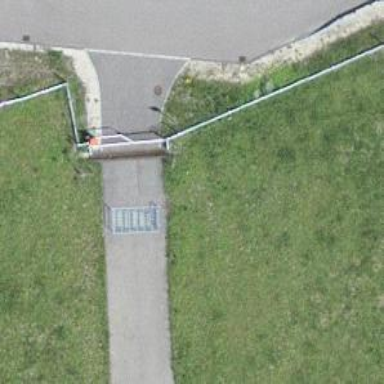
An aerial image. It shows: Gate.